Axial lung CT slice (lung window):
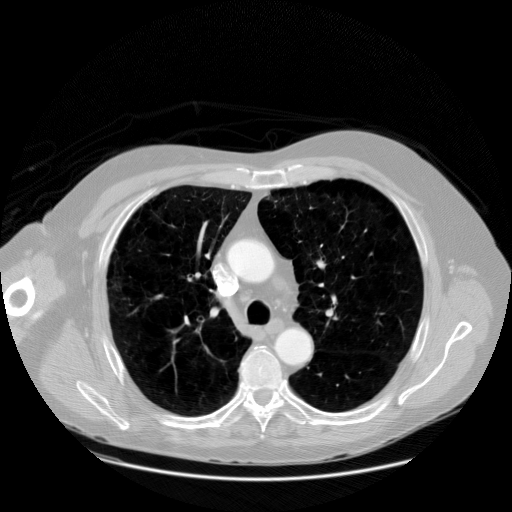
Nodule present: no